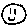
Label: smiley face